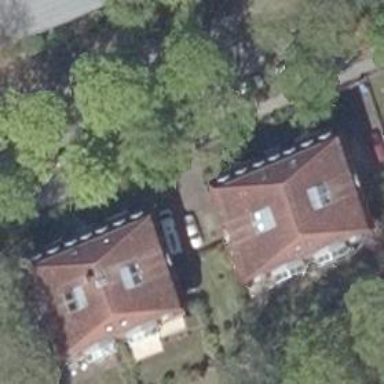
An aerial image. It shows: Image showing building with apartments.